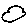
Label: cloud